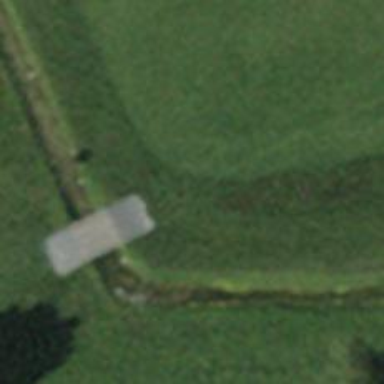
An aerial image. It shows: Designated golf cart path on grassy service road.